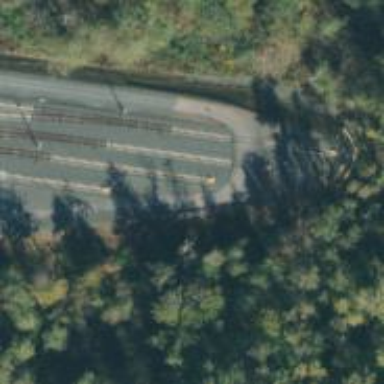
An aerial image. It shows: Railway spur service.